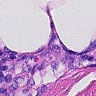
Metastatic tissue present: no